Question: I am in the process of creating my open grid view.
I created a custom cell that looks like so:

I handle populating it like so:
'''
- (UITableViewCell *)tableView:(UITableView *)tableView cellForRowAtIndexPath:(NSIndexPath *)indexPath {
static NSString *MyIdentifier = @"Cell";
TableGalleryCustomCell *cell = (TableGalleryCustomCell*)[tableView dequeueReusableCellWithIdentifier:MyIdentifier];
if( cell == nil) {
NSArray *topLevelObjects = [[NSBundle mainBundle] loadNibNamed:@"TableGalleryCustomCell" owner:nil options:nil];
for (id currentObject in topLevelObjects) {
if ([currentObject isKindOfClass:[UITableViewCell class]]) {
cell = (TableGalleryCustomCell*)currentObject;
break;
}
}
}
if (countingIndex < [[[self.appDelegate rssParser] rssItems] count]) {
cell.firstAddress.text = [[[[self.appDelegate rssParser] rssItems] objectAtIndex:countingIndex] Address];
cell.firstPrice.text = [[[[self.appDelegate rssParser] rssItems] objectAtIndex:countingIndex] Deposit];
if ([[[[[[self appDelegate] rssParser]rssItems]objectAtIndex:countingIndex] imageURLs] count] != 0 ) {
[cell.firstImage setImageWithURL:[NSURL URLWithString:[[[[[self.appDelegate rssParser] rssItems] objectAtIndex:countingIndex] imageURLs] objectAtIndex:0.0]]];
cell.firstImage.tag = countingIndex;
}
}
countingIndex++;
if (countingIndex < [[[self.appDelegate rssParser] rssItems] count]) {
cell.secondAddress.text = [[[[self.appDelegate rssParser] rssItems] objectAtIndex:countingIndex] Address];
cell.secondPrice.text = [[[[self.appDelegate rssParser] rssItems] objectAtIndex:countingIndex] Deposit];
if ([[[[[[self appDelegate] rssParser]rssItems]objectAtIndex:countingIndex] imageURLs] count] != 0 ) {
[cell.secondImage setImageWithURL:[NSURL URLWithString:[[[[[self.appDelegate rssParser] rssItems] objectAtIndex:countingIndex] imageURLs] objectAtIndex:0.0]]];
cell.secondImage.tag = countingIndex;
}
}
countingIndex++;
if (countingIndex < [[[self.appDelegate rssParser] rssItems] count]) {
cell.thirdAddress.text = [[[[self.appDelegate rssParser] rssItems] objectAtIndex:countingIndex] Address];
cell.thirdPrice.text = [[[[self.appDelegate rssParser] rssItems] objectAtIndex:countingIndex] Deposit];
if ([[[[[[self appDelegate] rssParser]rssItems]objectAtIndex:countingIndex] imageURLs] count] != 0 ) {
[cell.thirdImage setImageWithURL:[NSURL URLWithString:[[[[[self.appDelegate rssParser] rssItems] objectAtIndex:countingIndex] imageURLs] objectAtIndex:0.0]]];
cell.thirdImage.tag = countingIndex;
}
}
countingIndex++;
if (countingIndex < [[[self.appDelegate rssParser] rssItems] count]) {
cell.fourthAddress.text = [[[[self.appDelegate rssParser] rssItems] objectAtIndex:countingIndex] Address];
cell.fourthPrice.text = [[[[self.appDelegate rssParser] rssItems] objectAtIndex:countingIndex] Deposit];
if ([[[[[[self appDelegate] rssParser]rssItems]objectAtIndex:countingIndex] imageURLs] count] != 0 ) {
[cell.fourthImage setImageWithURL:[NSURL URLWithString:[[[[[self.appDelegate rssParser] rssItems] objectAtIndex:countingIndex] imageURLs] objectAtIndex:0.0]]];
cell.fourthImage.tag = countingIndex;
}
}
countingIndex++;
return cell;
}
'''
It is a bit messy but it works.....until I scroll. After the image is loaded then scrolled off the screen the image disappears.
I believe that it maybe due to the imageViews of the cells being lost?
I tried the exact same implementation but with only 1 imageView in each cell and all works great.
Any point in the right direction would be very much appreciated.
I appreciate any help and thank you for your time.
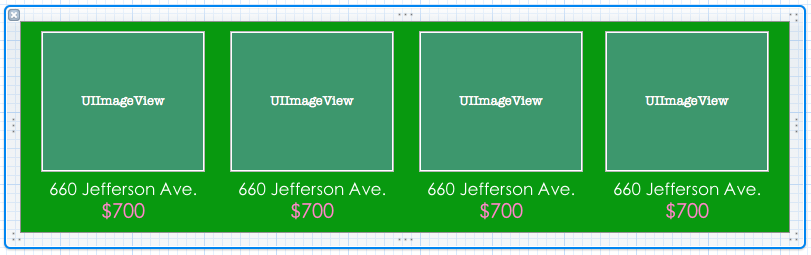
Answer: I believe the problem is because your cells are being dequeued and you are populating cells in 'tableView:cellForRowAtIndexPath:' using row information other than the indexPath.row.
Maybe try something along the following lines:
'''
- (UITableViewCell *)tableView:(UITableView *)tableView cellForRowAtIndexPath:(NSIndexPath *)indexPath
{
NSArray * rssItems;
id rssItem;
static NSString * MyIdentifier = @"Cell";
TableGalleryCustomCell *cell = (TableGalleryCustomCell*)[tableView dequeueReusableCellWithIdentifier:MyIdentifier];
if( cell == nil) {
NSArray *topLevelObjects = [[NSBundle mainBundle] loadNibNamed:@"TableGalleryCustomCell" owner:nil options:nil];
for (id currentObject in topLevelObjects) {
if ([currentObject isKindOfClass:[UITableViewCell class]]) {
cell = (TableGalleryCustomCell*)currentObject;
break;
}
}
}
rssItems = [[self.appDelegate rssParser] rssItems];
if (indexPath.row < [rssItems count]) {
rssItem = [rssItems objectAtIndex:indexPath.row];
cell.firstAddress.text = [rssItem Address];
cell.firstPrice.text = [rssItem Deposit];
if ([[rssItem imageURLs] count] != 0 ) {
[cell.firstImage setImageWithURL:[NSURL URLWithString:[[rssItem imageURLs] objectAtIndex:0.0]]];
cell.firstImage.tag = indexPath.row;
}
}
return cell;
}
'''